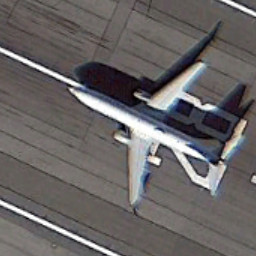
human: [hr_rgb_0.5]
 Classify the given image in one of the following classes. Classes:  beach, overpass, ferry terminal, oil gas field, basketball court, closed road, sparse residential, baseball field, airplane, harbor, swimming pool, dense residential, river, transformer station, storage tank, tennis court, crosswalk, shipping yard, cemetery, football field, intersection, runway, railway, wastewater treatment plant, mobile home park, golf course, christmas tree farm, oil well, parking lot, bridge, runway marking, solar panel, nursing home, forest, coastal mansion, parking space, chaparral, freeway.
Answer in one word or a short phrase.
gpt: airplane